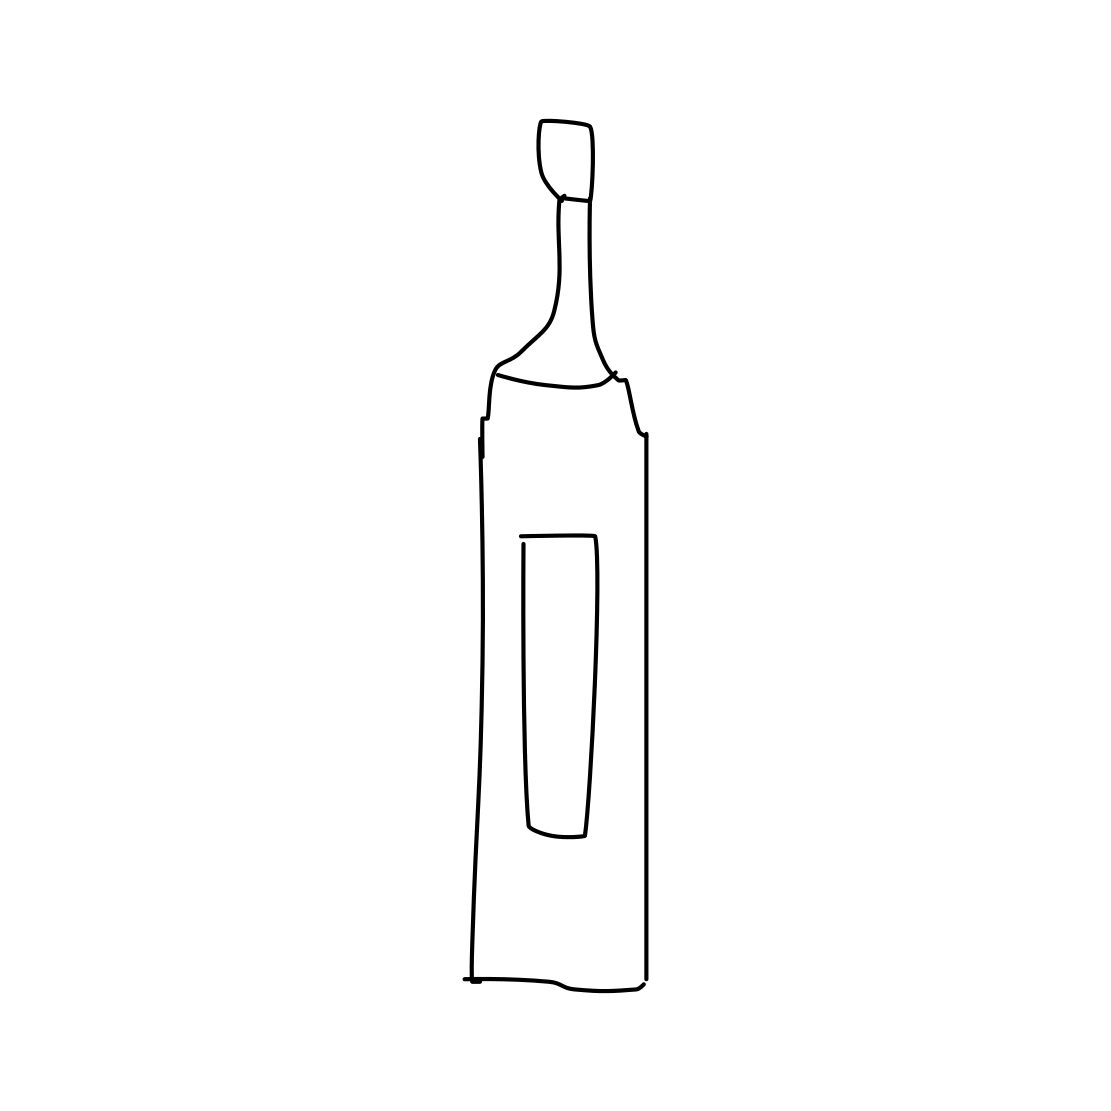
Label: wine-bottle